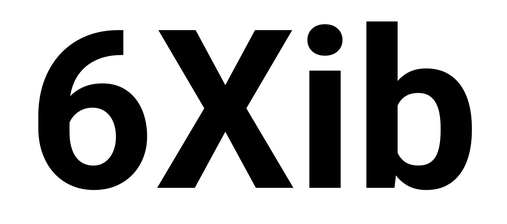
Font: Roboto_Bold